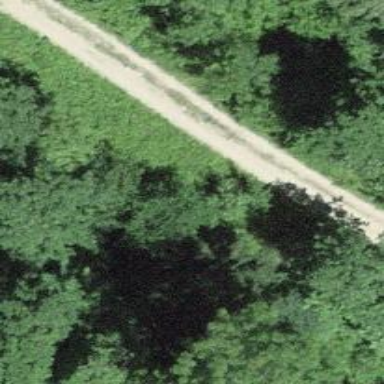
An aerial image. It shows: Compacted track with grade2 surface.